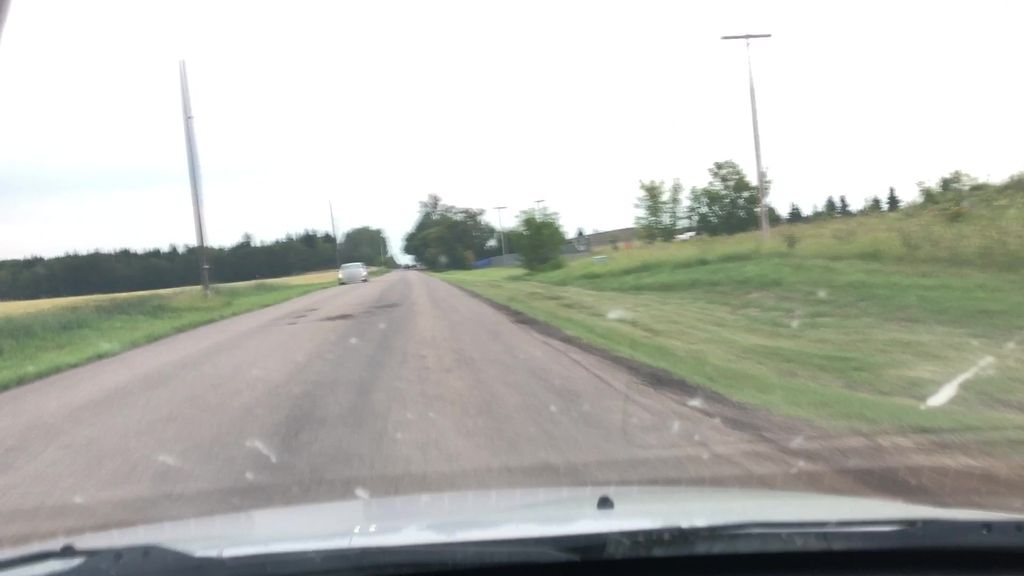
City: edmonton